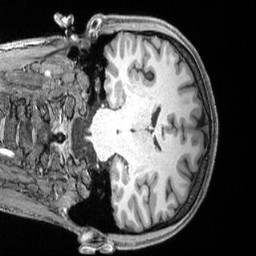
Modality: T1w
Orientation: coronal
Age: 31
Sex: female
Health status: ill
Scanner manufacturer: siemens
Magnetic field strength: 3 T
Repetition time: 2.4 s
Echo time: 0.00222 s